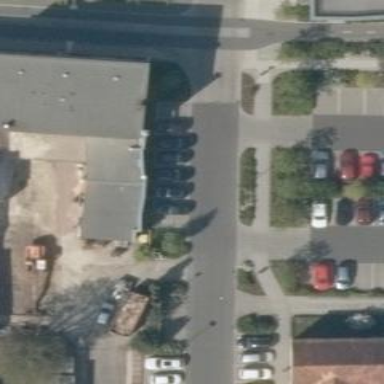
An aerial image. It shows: Commercial building.